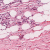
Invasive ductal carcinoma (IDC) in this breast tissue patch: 1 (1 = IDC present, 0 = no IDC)